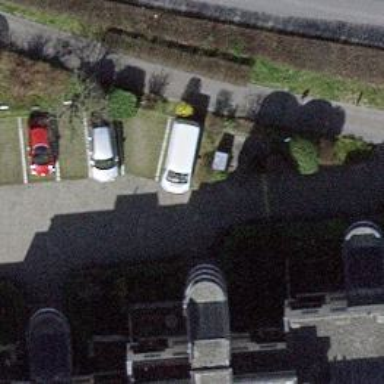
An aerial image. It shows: Residential road with paving stones.